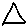
Label: triangle